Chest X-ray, AP view. Patient: 59 years old, sex M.
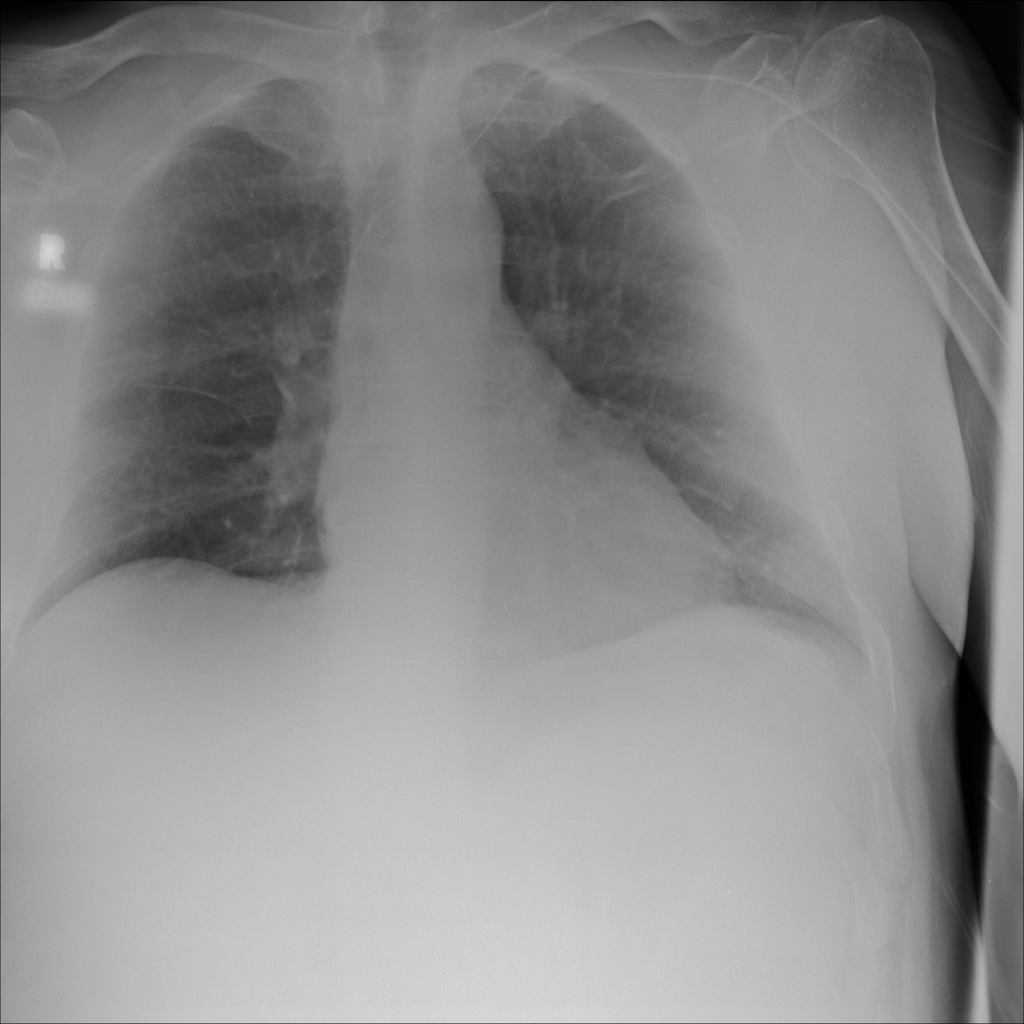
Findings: No Finding